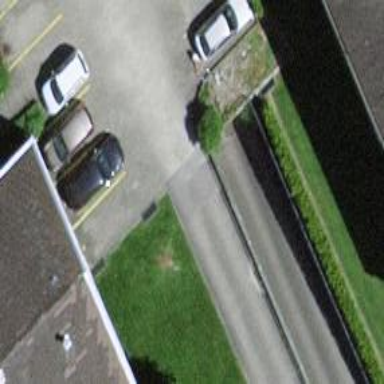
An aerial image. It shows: Parking entrance.